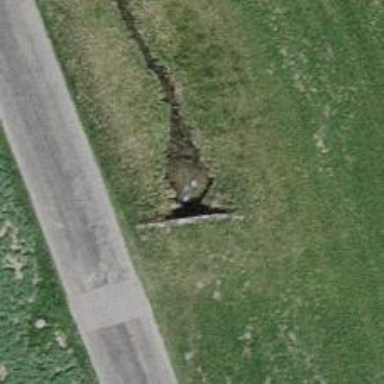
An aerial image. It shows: There is tunnel.